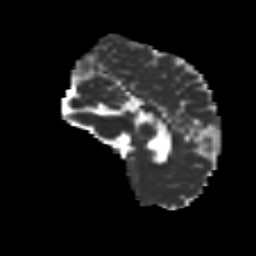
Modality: MD
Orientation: sagittal
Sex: male
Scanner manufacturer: siemens
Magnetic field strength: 3 T
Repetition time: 5 s
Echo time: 0.071 s